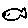
Label: fish